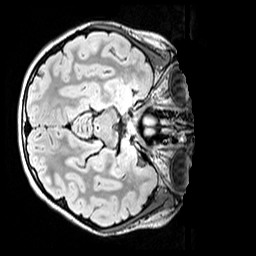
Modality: FLAIR
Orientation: axial
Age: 10
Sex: female
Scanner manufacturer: siemens
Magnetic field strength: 3 T
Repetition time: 5 s
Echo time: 0.388 s